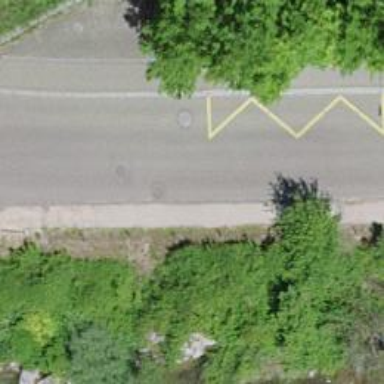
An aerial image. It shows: Bus stop with designated public transport stop position.